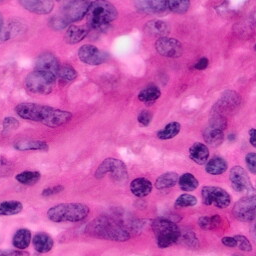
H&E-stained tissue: Pancreatic